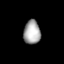
Tissue: lung
Cell type: Endothelial cells
Senescence score: 0.5889
Nuclear area (px): 396
Mean DAPI intensity: 165.588